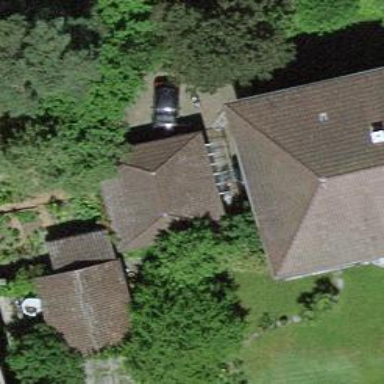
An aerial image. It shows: Garage.